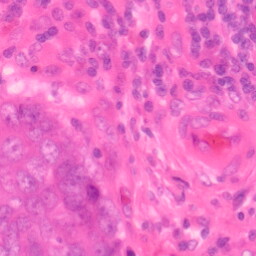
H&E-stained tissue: Colon